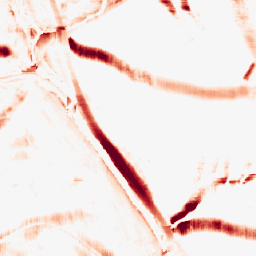
Category: morphological
Decomposition family: morphological_rect
Decomposition parameters: operation: opening
width: 20
height: 20
Upsampling method: nearest
Upsampling parameters: scale: 2
Upsampling scale: 2